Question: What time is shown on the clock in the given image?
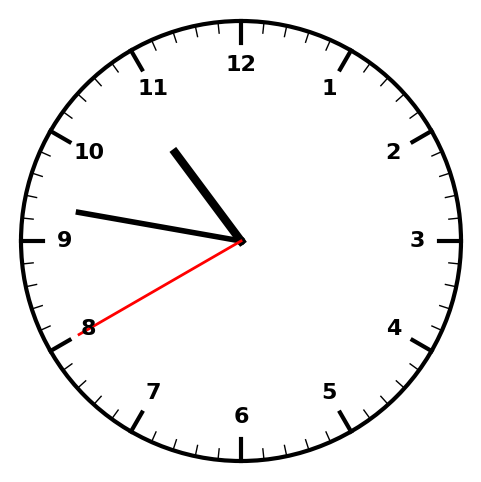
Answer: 10:46:40